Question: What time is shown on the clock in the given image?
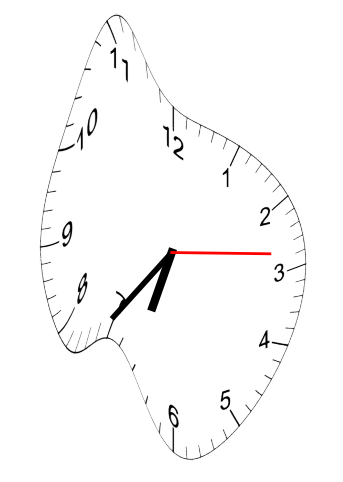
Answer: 06:36:14